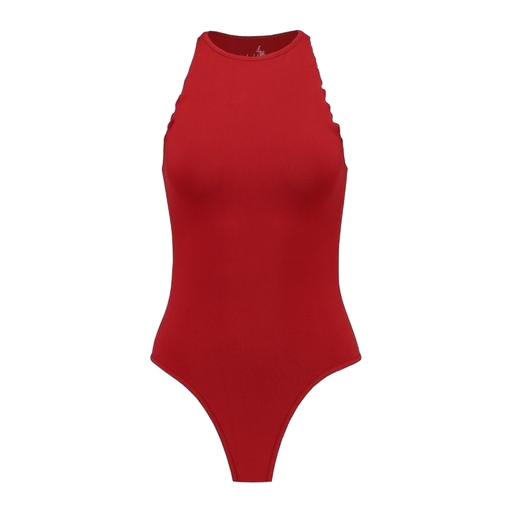
red halter neck tank, red lucas halterneck, red halter top, white background